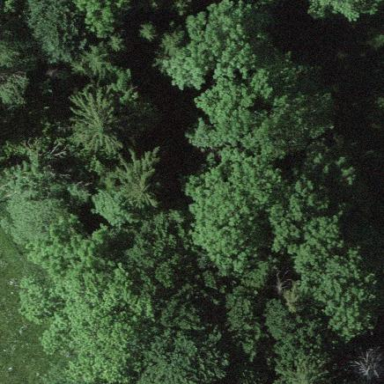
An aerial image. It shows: Deciduous broadleaved forest.